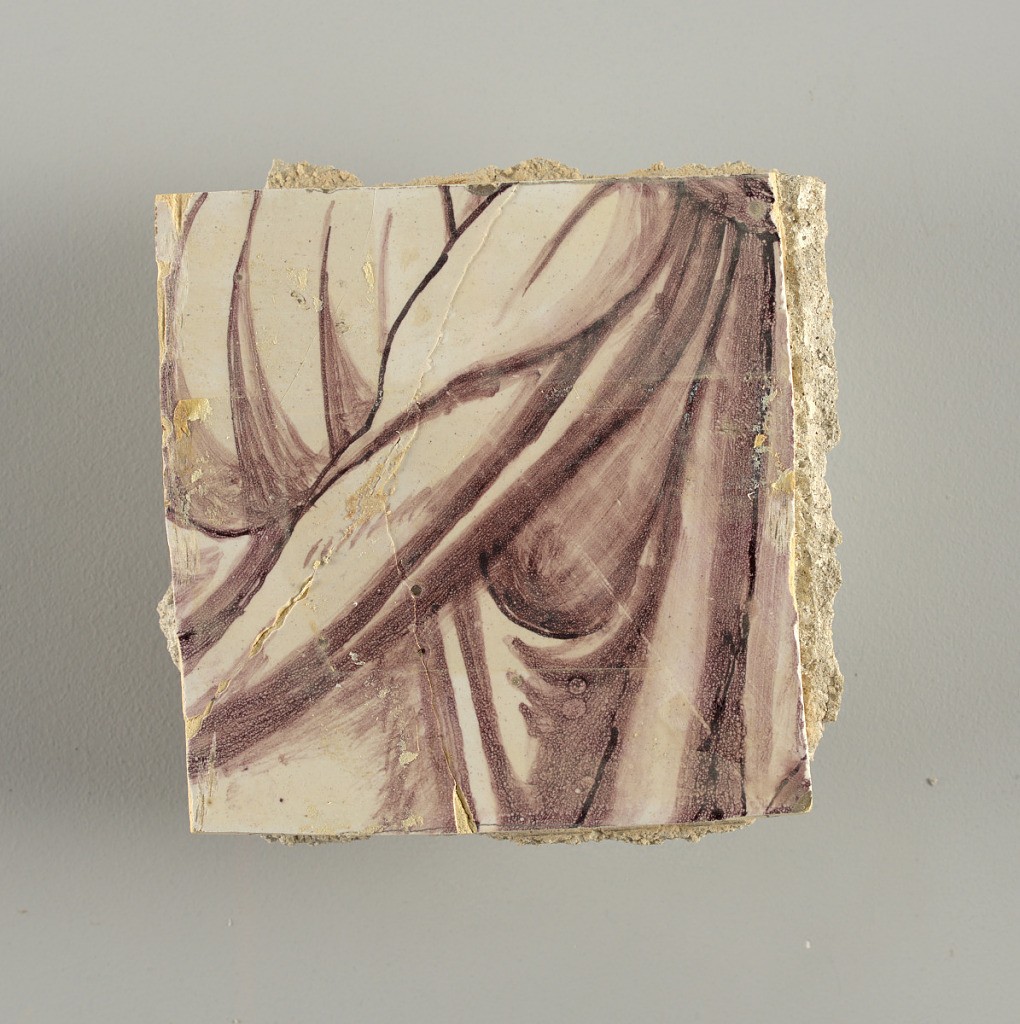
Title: Wall facing
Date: ca. 1725
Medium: tin-glazed earthenware, underglaze
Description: Two vertical rectangles, twenty-three tiles high.  A) Nine tiles wide at top; seven tiles wide at bottom.  B) Ten and one-half tiles wide.

Arabesque design of foliage.  A) with centered figure of Justice under a canopy.  B) with centered urn.